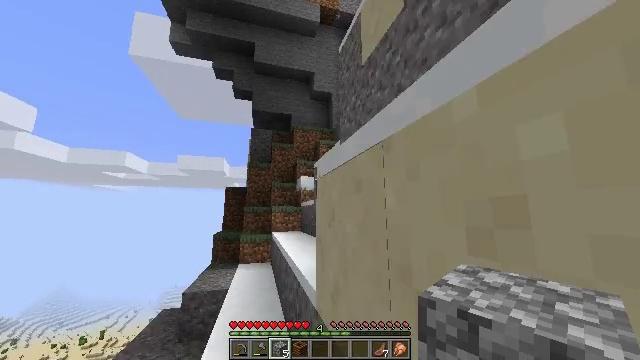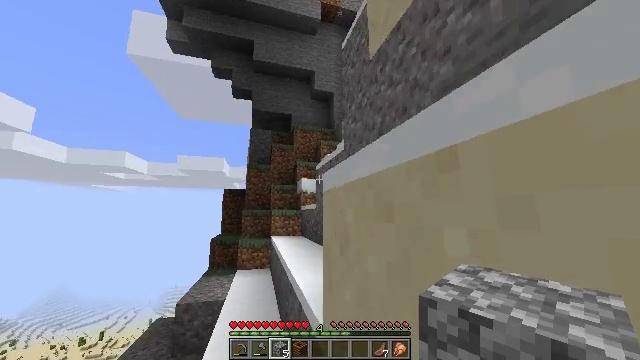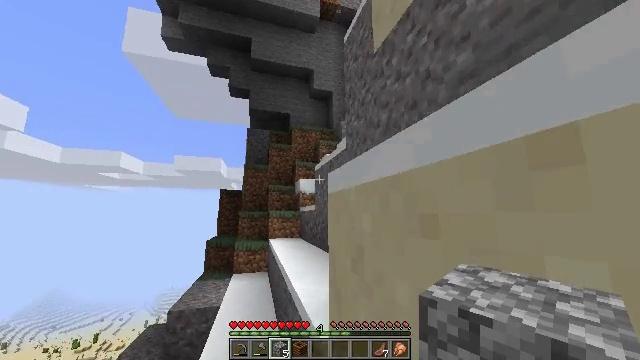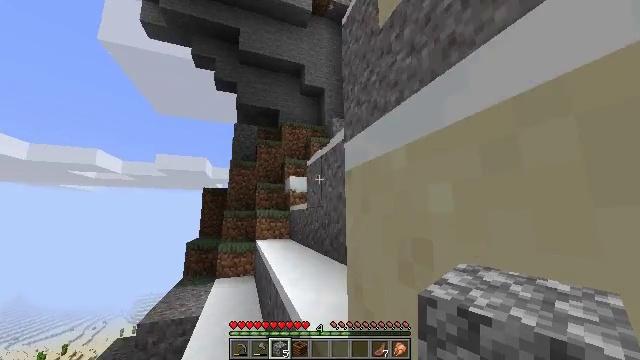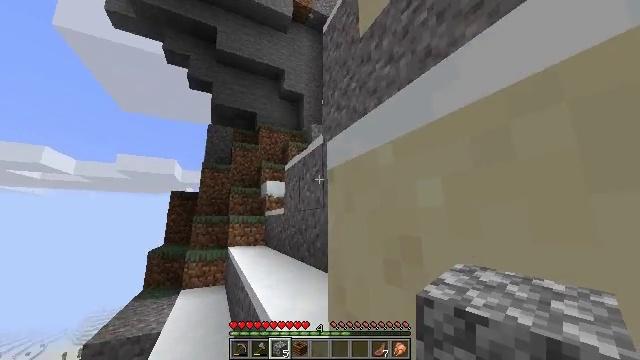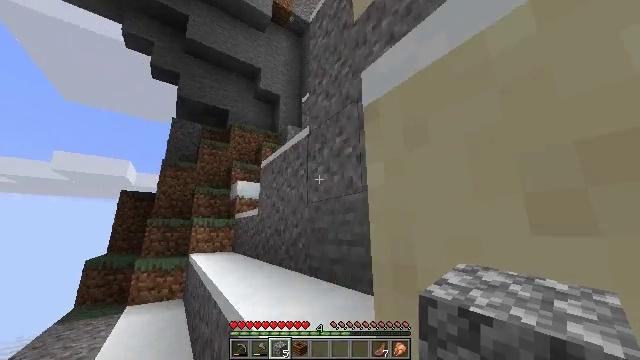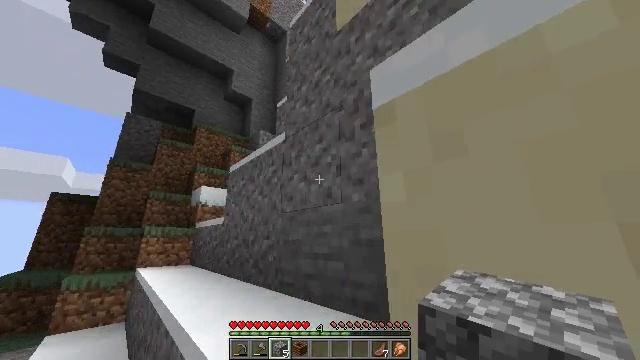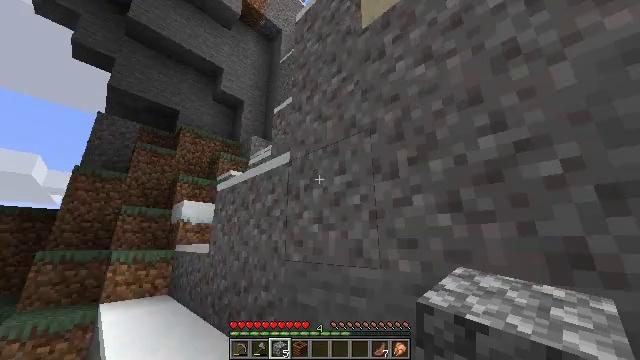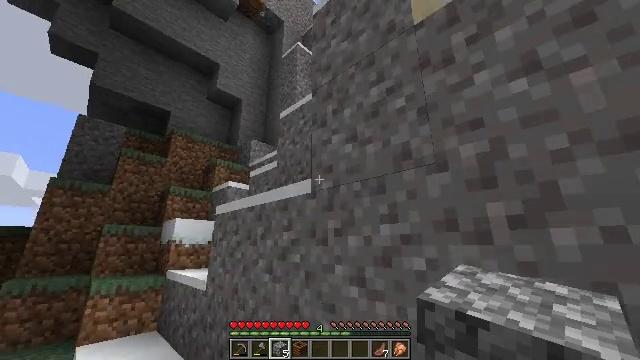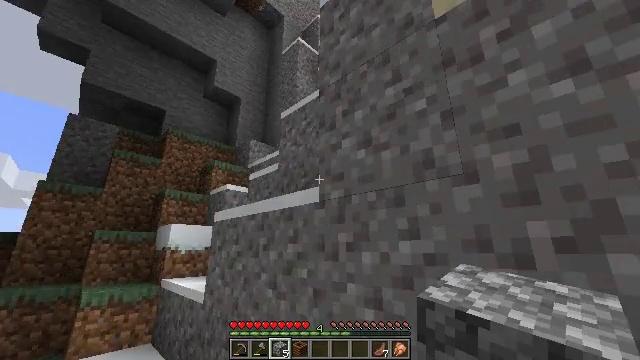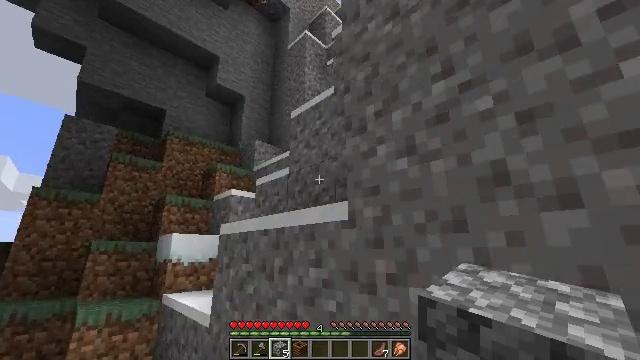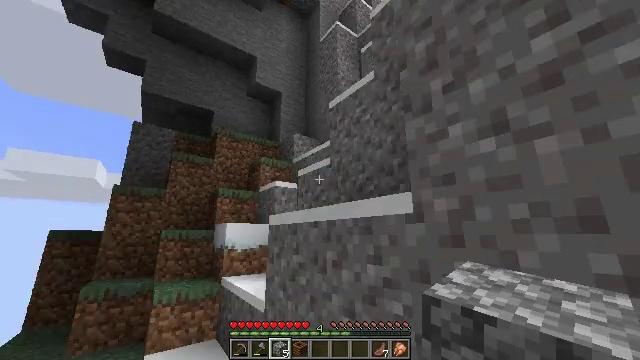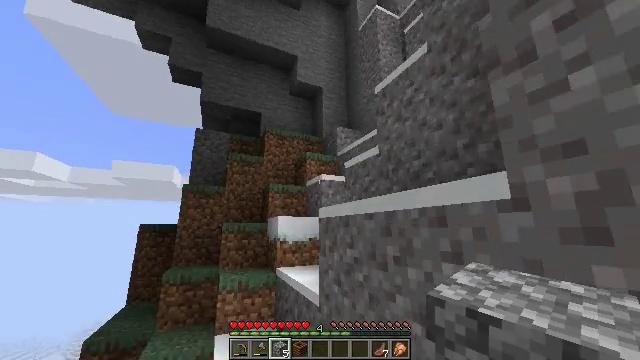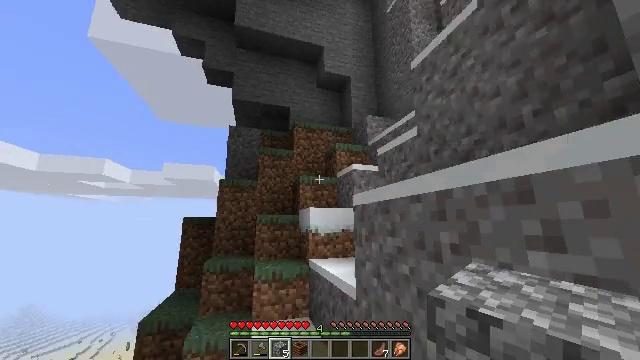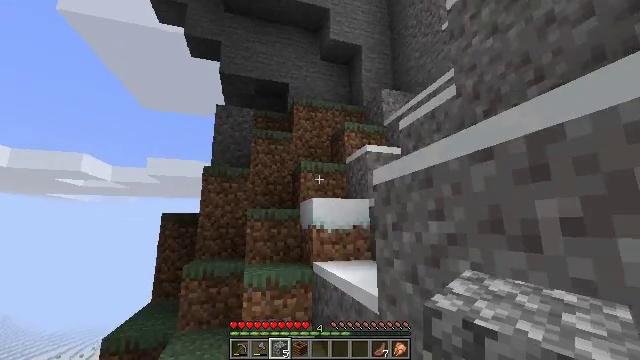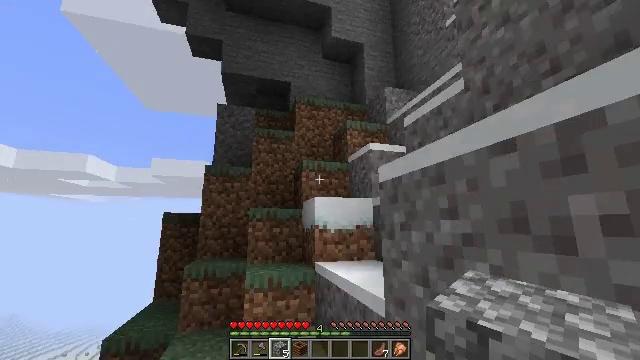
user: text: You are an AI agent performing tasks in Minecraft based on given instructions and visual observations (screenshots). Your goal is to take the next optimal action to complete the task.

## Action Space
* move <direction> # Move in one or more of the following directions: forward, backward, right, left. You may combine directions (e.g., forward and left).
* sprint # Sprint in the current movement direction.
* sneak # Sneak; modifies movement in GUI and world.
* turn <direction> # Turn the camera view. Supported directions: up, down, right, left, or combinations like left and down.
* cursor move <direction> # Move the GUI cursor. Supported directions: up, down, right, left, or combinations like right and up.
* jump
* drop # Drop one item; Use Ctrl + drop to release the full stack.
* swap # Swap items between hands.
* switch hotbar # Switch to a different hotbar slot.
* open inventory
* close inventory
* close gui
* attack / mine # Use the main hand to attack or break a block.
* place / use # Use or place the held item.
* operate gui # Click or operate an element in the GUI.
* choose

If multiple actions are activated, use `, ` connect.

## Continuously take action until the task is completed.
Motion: motion action
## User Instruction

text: Retrieve the lime bed from its current location.
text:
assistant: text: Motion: move forward and move left, sprint
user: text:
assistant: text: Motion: move forward and move left, sprint
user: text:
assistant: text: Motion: move forward and move left, sprint, turn right
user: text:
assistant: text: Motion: move forward and move left, sprint, turn right and up
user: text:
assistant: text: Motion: move forward, sprint, turn right and up
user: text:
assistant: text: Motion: move forward, sprint, turn right and up, jump
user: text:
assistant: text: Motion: move forward, sprint, turn right, jump
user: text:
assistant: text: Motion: move forward, sprint, jump
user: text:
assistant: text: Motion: move forward, sprint, jump
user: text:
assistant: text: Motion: move forward, turn left
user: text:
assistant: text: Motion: move forward, turn left and down
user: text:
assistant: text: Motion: move forward, turn left and down
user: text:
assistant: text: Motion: move forward, turn left and down
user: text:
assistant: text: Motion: move forward
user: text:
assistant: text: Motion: move forward
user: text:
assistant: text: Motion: move forward, sprint
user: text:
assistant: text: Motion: move forward, sprint
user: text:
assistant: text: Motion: move forward, sprint
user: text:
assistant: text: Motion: move forward, sprint
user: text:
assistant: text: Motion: move forward, sprint, turn right
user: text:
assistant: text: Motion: move forward, sprint, turn right and up, jump
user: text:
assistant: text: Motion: move forward, sprint, turn right and up, jump
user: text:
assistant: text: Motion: move forward, sprint, turn right and up, jump
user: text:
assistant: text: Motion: move forward, sprint, turn right and up, jump
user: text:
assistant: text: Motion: move forward, sprint
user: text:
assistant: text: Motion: move forward, sprint, turn right and up
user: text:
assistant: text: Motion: move forward, sprint, turn right and up
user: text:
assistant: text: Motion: move forward, sprint, turn right and up, switch to hotbar 1
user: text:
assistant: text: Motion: move forward, sprint, turn up, switch to hotbar 1
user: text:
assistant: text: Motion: move forward, sprint, switch to hotbar 1